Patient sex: F
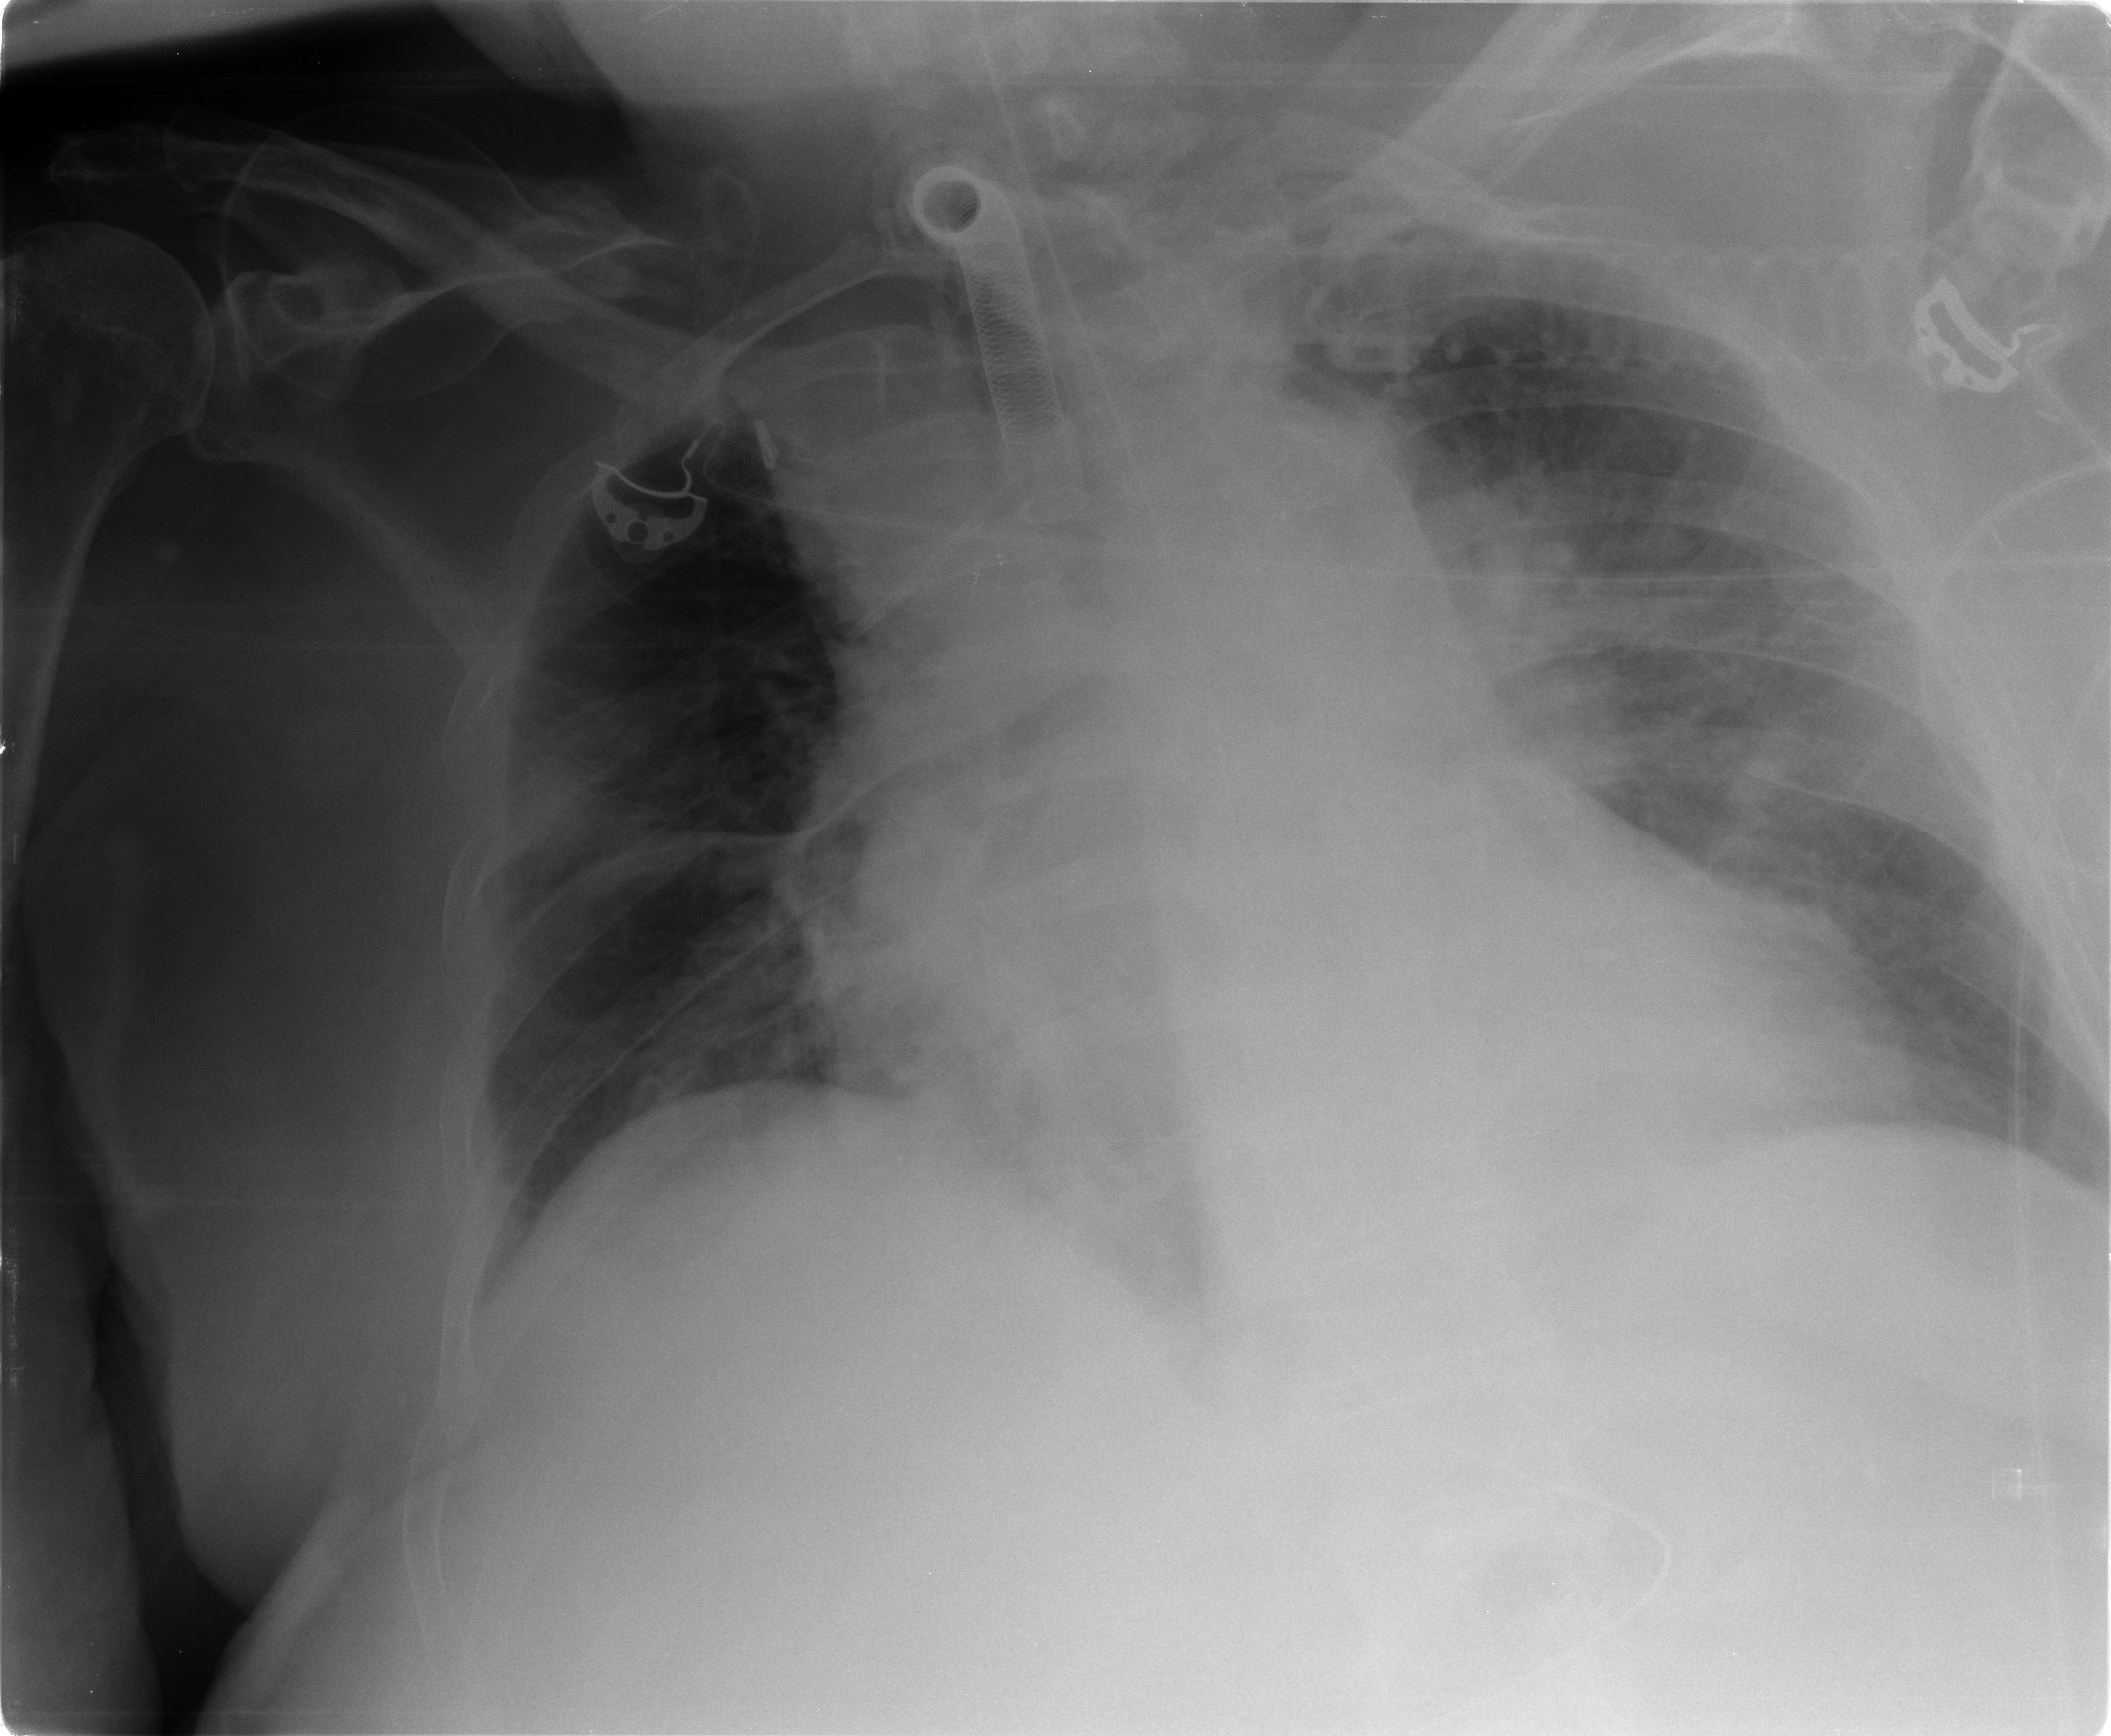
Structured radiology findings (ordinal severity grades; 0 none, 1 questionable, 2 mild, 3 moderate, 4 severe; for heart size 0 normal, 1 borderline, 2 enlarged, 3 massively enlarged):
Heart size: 2
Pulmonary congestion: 2
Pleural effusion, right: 0
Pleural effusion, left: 2
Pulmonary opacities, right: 1
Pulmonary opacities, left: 2
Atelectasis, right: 2
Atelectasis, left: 2